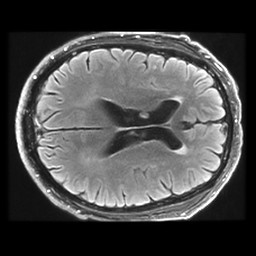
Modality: FLAIR
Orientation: axial
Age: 75
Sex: male
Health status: healthy
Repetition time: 12 s
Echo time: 0.09782 s